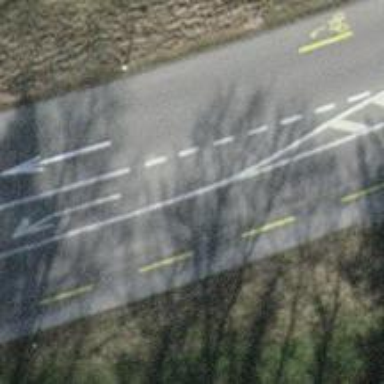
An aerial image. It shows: Primary highway.